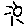
Label: sun